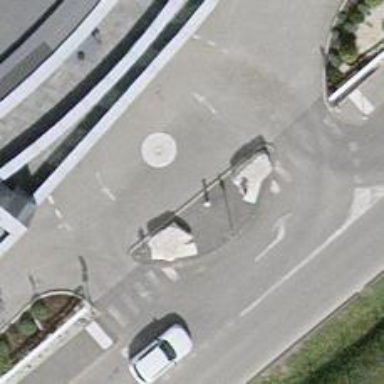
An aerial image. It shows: Parking aisle service road that intersects with roundabout.